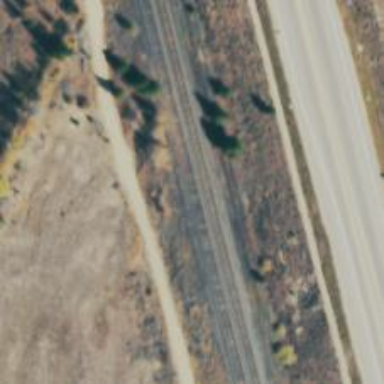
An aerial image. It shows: Railway siding with rails.